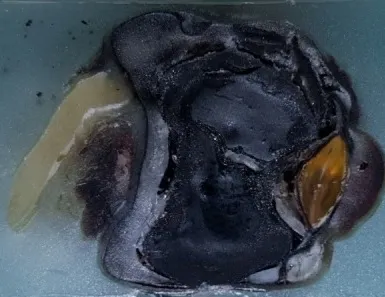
Gross antero-posterior section of the right eye embedded in paraffin block.
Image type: medical_photograph (other_medical_photograph)